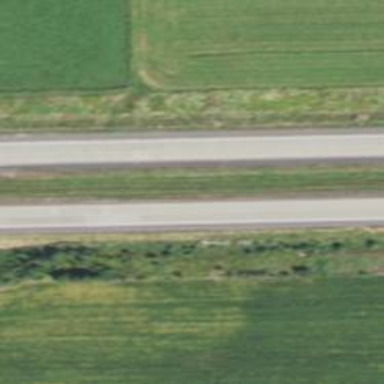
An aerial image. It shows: This image shows trunk highway that functions as expressway.